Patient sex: M
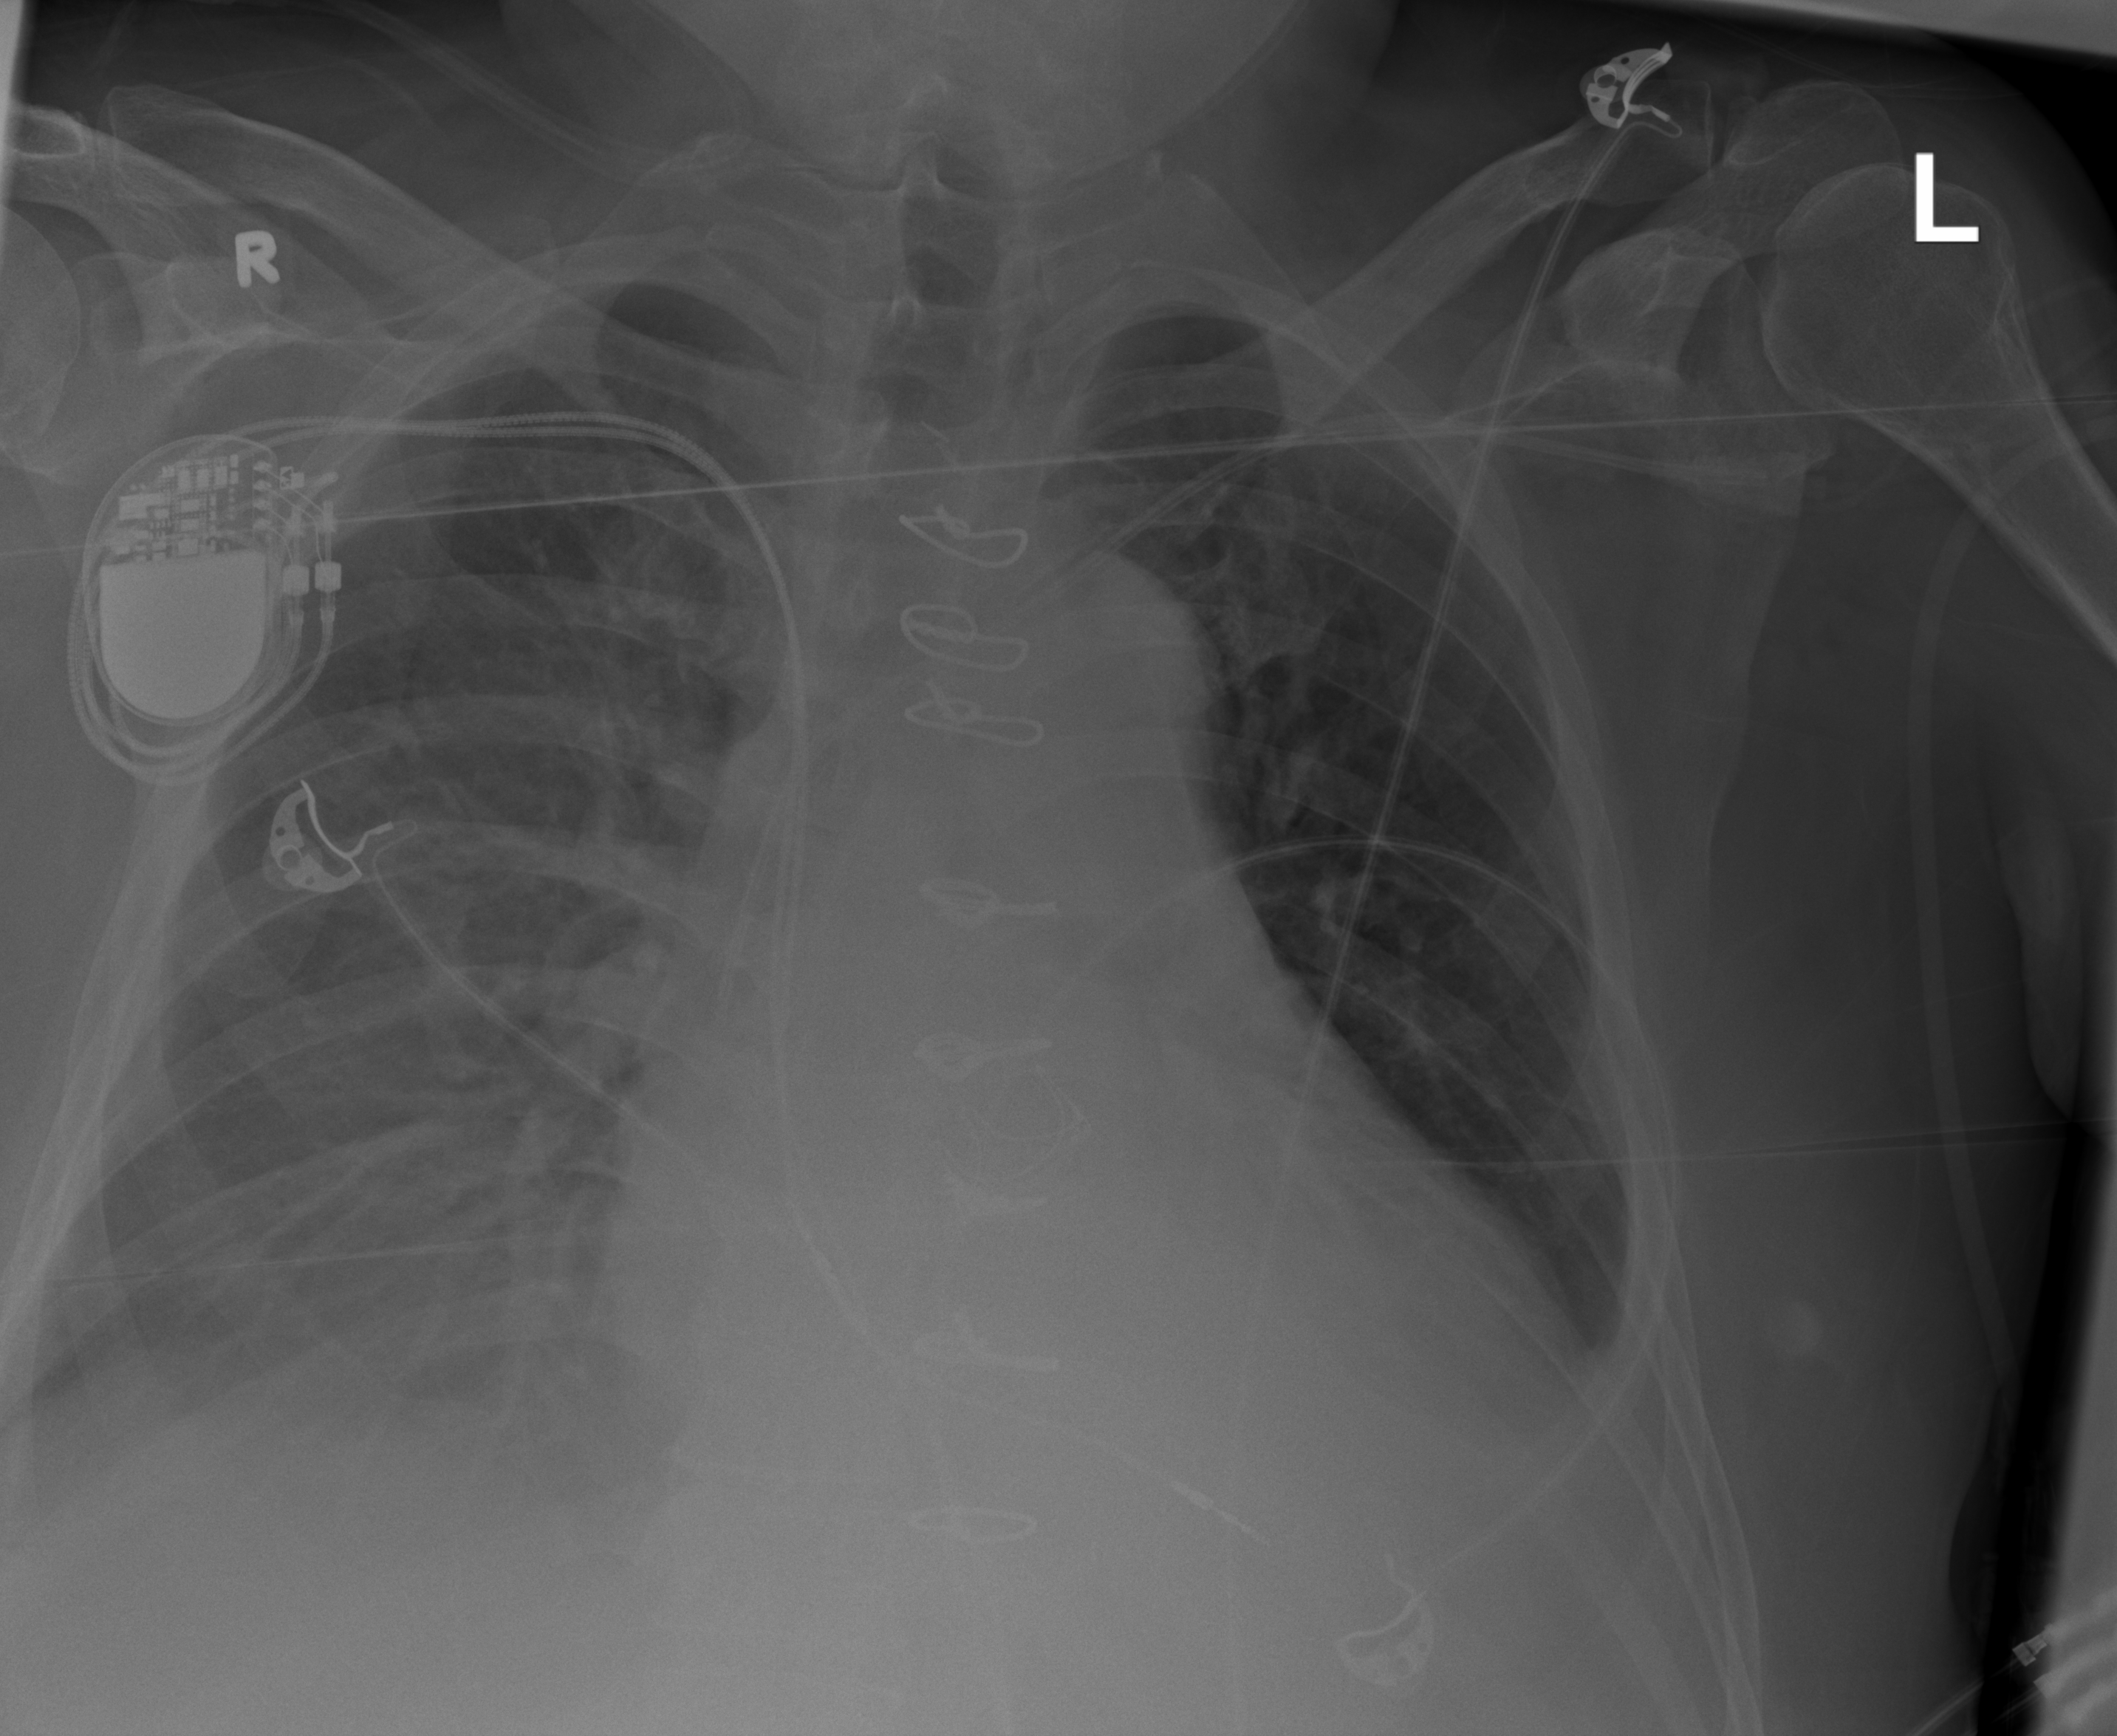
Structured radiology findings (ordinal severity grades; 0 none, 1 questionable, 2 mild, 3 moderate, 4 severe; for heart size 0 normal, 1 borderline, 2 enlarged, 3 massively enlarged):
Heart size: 1
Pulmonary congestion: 0
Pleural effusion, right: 3
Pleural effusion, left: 3
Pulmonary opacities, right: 0
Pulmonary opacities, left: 0
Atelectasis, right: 2
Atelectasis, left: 2